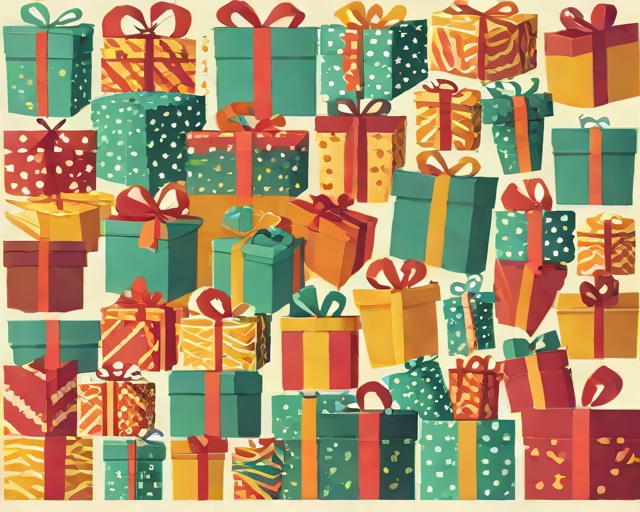
Category: Birthday